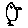
Label: bird